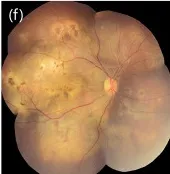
Optical coherence tomography.
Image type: ophthalmic_imaging (fundus_photograph)